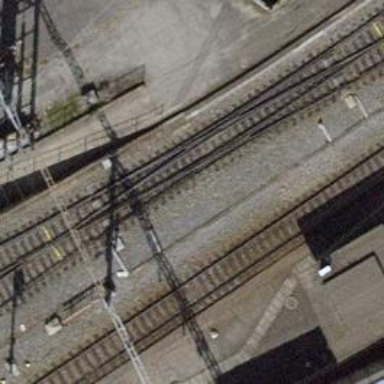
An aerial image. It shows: Railway switch.